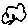
Label: cloud